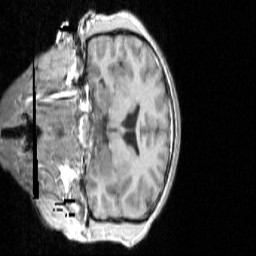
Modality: T1w
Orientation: coronal